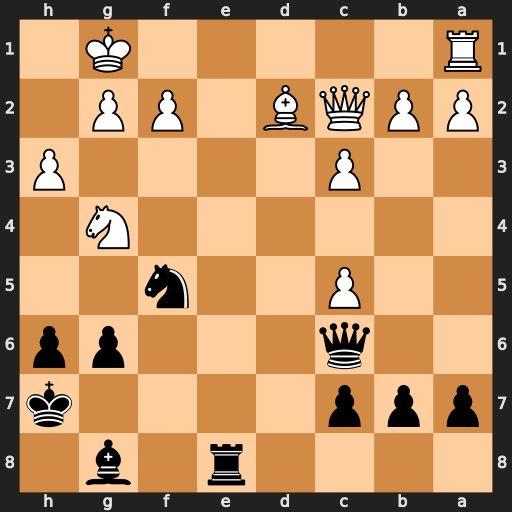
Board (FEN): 4r1b1/ppp4k/2q3pp/2P2n2/6N1/2P4P/PPQB1PP1/R5K1
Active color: b
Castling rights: -
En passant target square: -
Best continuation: Nh4 f3 Re2